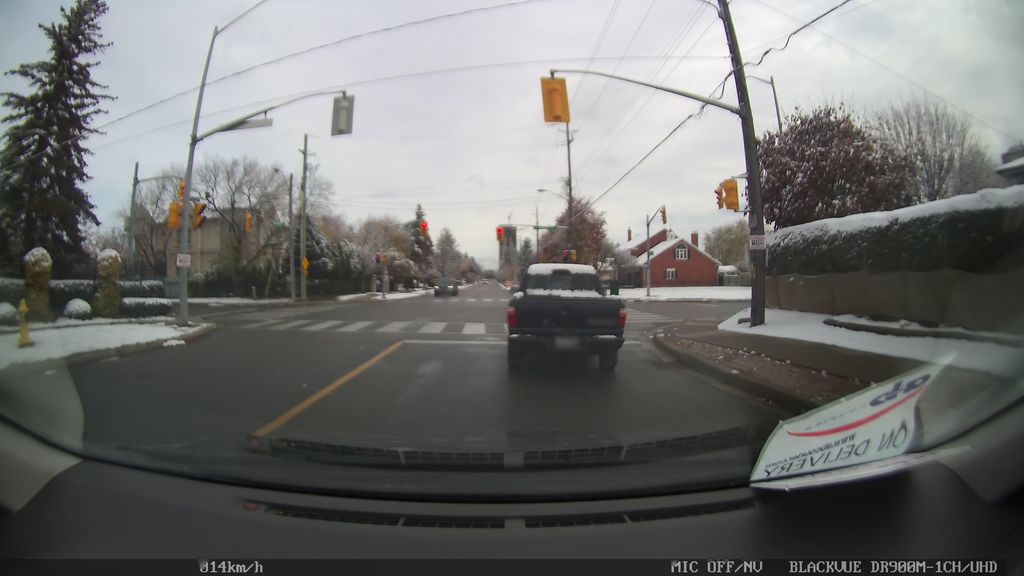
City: toronto